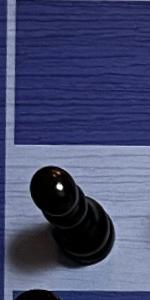
Label: Pawn_Black